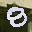
Label: 8